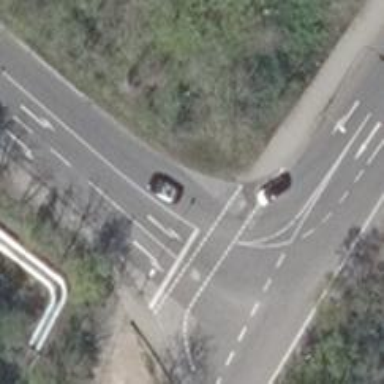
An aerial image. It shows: Asphalt path with crossings for both footway and cycleway.